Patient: sex F, age 52
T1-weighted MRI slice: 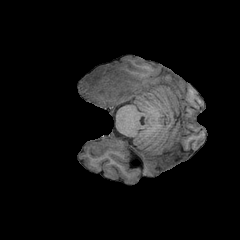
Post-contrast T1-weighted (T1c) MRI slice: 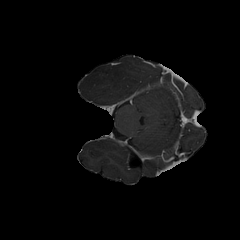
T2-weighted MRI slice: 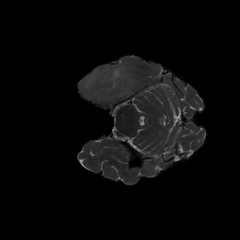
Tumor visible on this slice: yes
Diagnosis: Glioblastoma, IDH-wildtype
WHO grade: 4